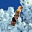
Label: 1